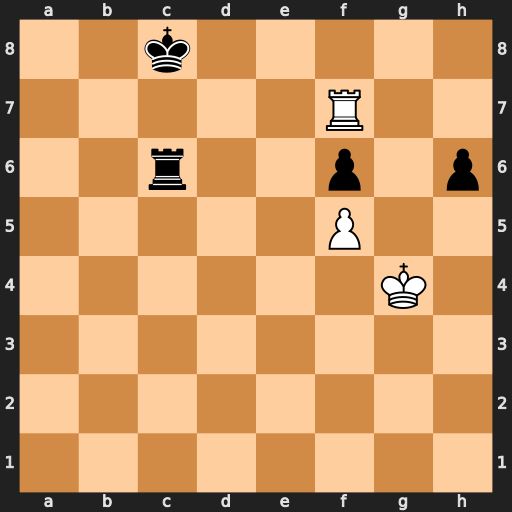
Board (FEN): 2k5/5R2/2r2p1p/5P2/6K1/8/8/8
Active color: w
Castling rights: -
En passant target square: -
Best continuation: Kh5 Rc2 Kxh6